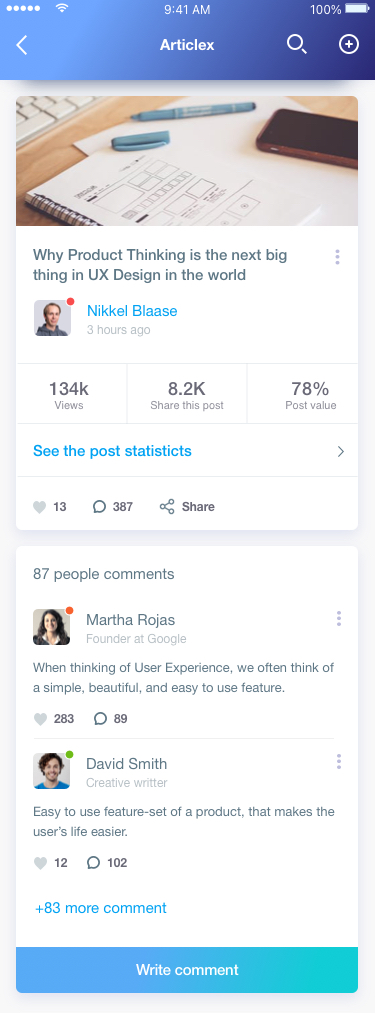
Text in this UI design:
Articlex
Why Product Thinking is the next big thing in UX Design in the world
Nikkel Blaase
3 hours ago
13
387
Share
134k
Views
78%
Post value
8.2K
Share this post
See the post statisticts
Write comment
87 people comments
+83 more comment
Martha Rojas
Founder at Google
When thinking of User Experience, we often think of a simple, beautiful, and easy to use feature.
283
89
David Smith
Creative writter
Easy to use feature-set of a product, that makes the user’s life easier.
12
102